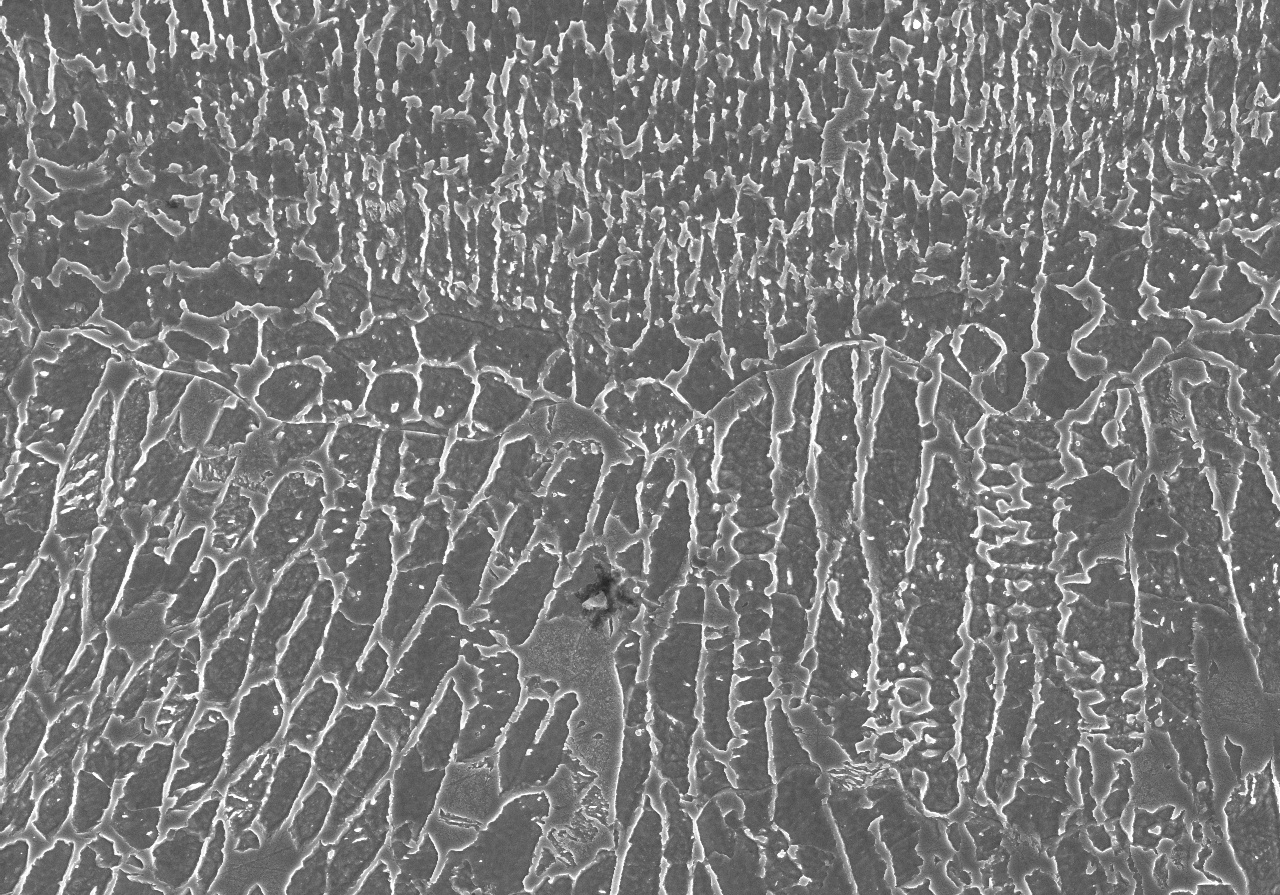
SEM micrograph, magnification: 5000x, scale bar: 10 µm
Phase areas (pixels) — Matrix: 396199; Austenite: 634673; Martensite/Austenite: 114728; Precipitate: 0; Defect: 0; total: 1145600